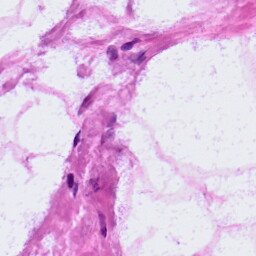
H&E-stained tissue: LymphNode